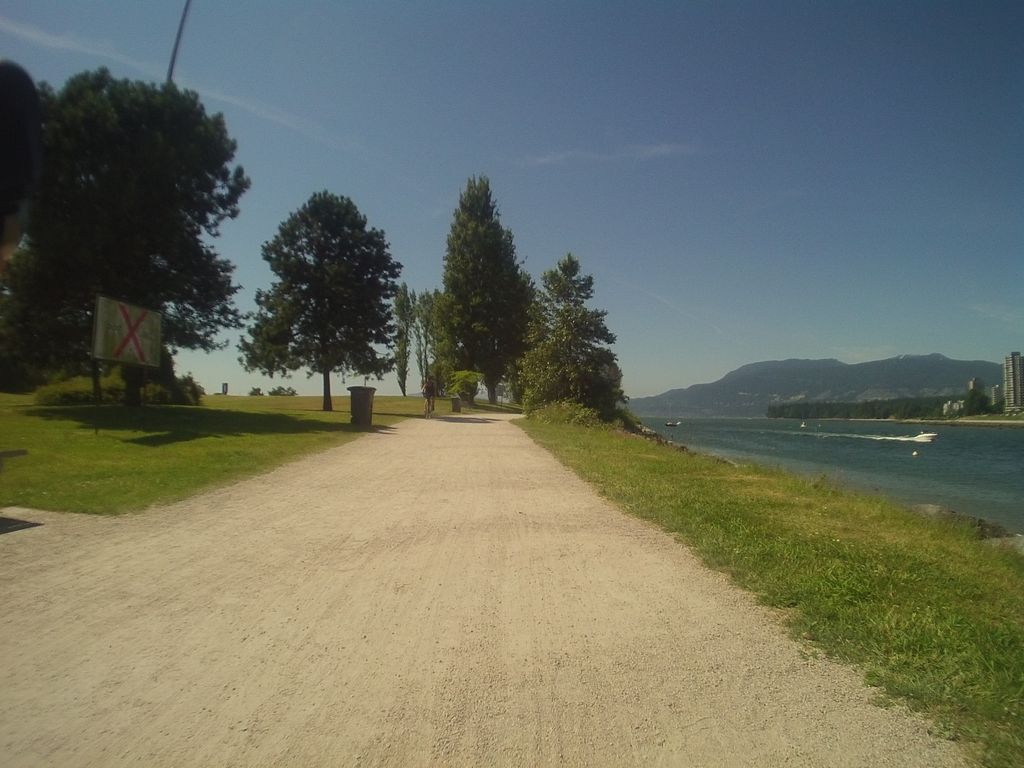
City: vancouver